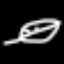
Label: leaf